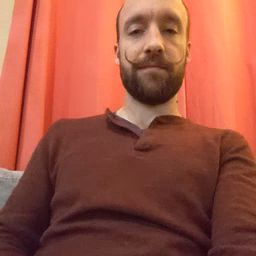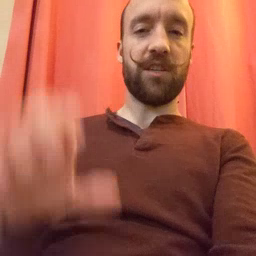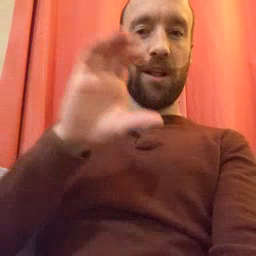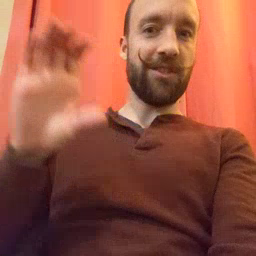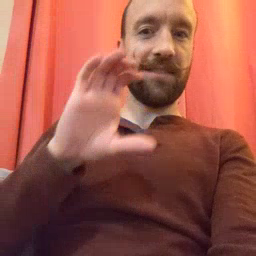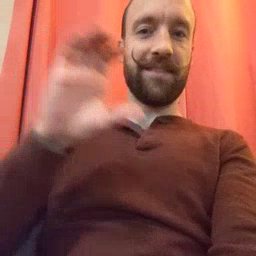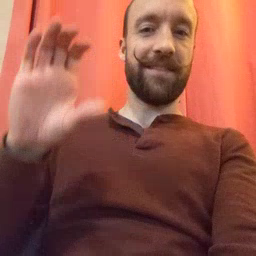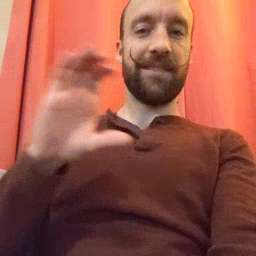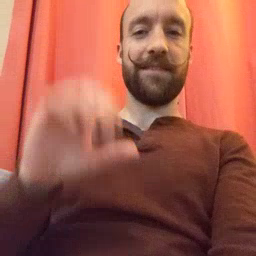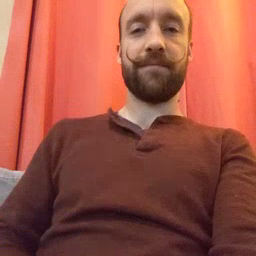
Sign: chocolate